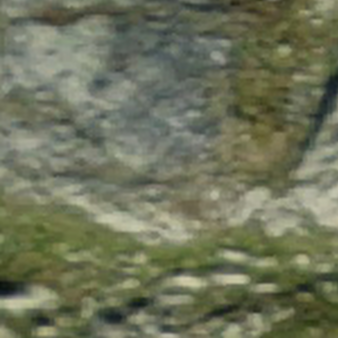
Label: other